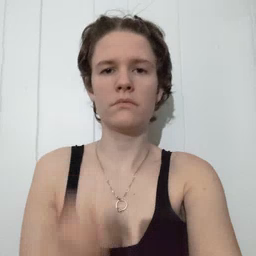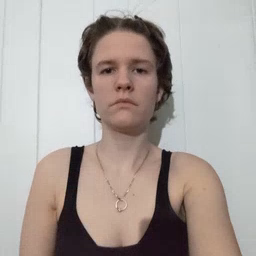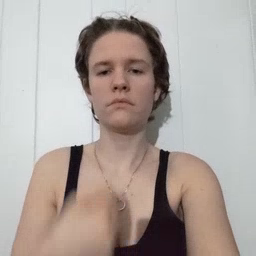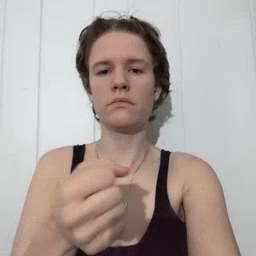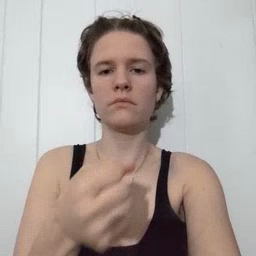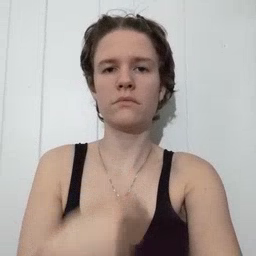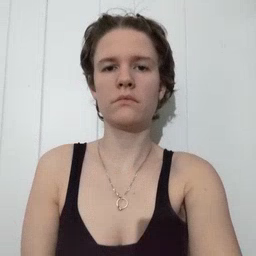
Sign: make